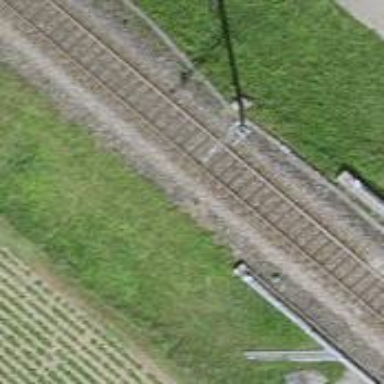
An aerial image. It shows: Railway bridge with electrified tracks and single contact line.